Question: I implemented the Facebook registration on my website. Everything works fine except that suddenly the button is being rendering distorted. I'm testing the website locally.

this is the html code:
'''
echo '<ul id="login_menu">
<li id="login_button"><a>Login</a></li>
<li class="register_button"><a href="register.php">Register</a></li>
<li> <fb:login-button registration-url="registerwithfb.php" />
</li>
</ul>';
'''
javascript:
'''
<div id="fb-root"></div>
<script type="text/javascript">
window.fbAsyncInit = function() {
FB.init({
appId : '<?php echo $facebook->getAppId(); ?>',
session : <?php echo json_encode($session); ?>, // don't refetch the session when PHP already has it
status : true, // check login status
cookie : true, // enable cookies to allow the server to access the session
xfbml : true // parse XFBML
});
// whenever the user logs in, we refresh the page
FB.Event.subscribe('auth.login', function() {
window.location.reload();
});
};
(function() {
var e = document.createElement('script');
e.src = document.location.protocol + '//connect.facebook.net/en_US/all.js';
e.async = true;
document.getElementById('fb-root').appendChild(e);
}());
'''
and css:
'''
#login_menu{
float:right;
}
#login_menu li{
margin:0;
padding:0;
float:left;
position:relative;
}
#login_menu li a{
text-decoration:none;
list-style:none;
line-height:50px;
text-decoration:none;
height:55px;
font-weight:900;
font-size:13px;
border-right: 1px solid #555;
padding: 0 15px;
color:#59b1da;
}
#login_menu li a:hover{
color:#ffffff;
}
'''
any idea?
thanks
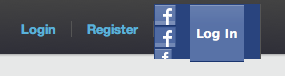
Answer: comment out #login_menu li a
as it may have been interfering. Glad I could help.